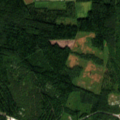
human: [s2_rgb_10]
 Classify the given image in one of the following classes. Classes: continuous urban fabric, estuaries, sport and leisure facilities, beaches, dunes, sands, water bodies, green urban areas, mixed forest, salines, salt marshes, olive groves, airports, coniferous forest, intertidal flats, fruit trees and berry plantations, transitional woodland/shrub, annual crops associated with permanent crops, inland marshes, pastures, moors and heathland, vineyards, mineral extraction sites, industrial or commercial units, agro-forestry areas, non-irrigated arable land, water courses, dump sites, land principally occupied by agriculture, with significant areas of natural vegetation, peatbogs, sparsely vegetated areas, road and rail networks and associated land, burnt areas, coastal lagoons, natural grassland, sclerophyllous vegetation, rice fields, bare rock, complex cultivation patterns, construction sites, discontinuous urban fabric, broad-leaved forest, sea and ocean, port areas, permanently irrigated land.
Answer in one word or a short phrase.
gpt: land principally occupied by agriculture, with significant areas of natural vegetation, coniferous forest, mixed forest